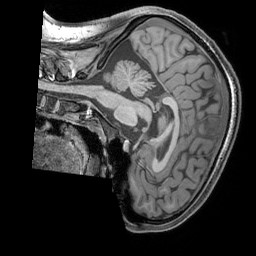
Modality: T1w
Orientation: sagittal
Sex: female
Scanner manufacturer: siemens
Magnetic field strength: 3 T
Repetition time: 2.3 s
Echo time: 0.00226 s